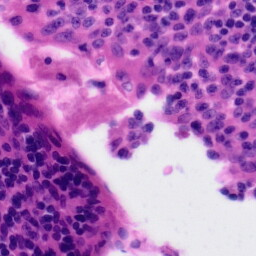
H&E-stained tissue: Tonsil